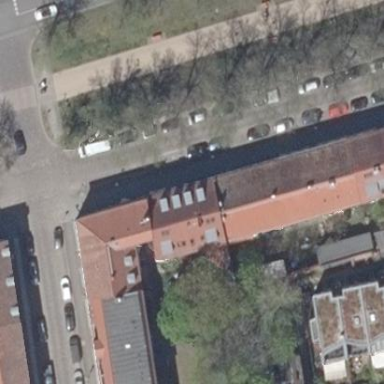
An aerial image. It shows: Historic apartment building with gabled roof covered in red roof tiles.